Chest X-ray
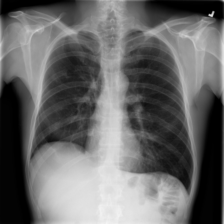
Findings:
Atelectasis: negative
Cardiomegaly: negative
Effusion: negative
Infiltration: negative
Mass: negative
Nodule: positive
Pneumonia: negative
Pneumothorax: negative
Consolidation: negative
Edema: negative
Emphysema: negative
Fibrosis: negative
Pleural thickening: negative
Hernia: negative